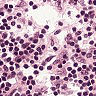
Metastatic tissue present: no